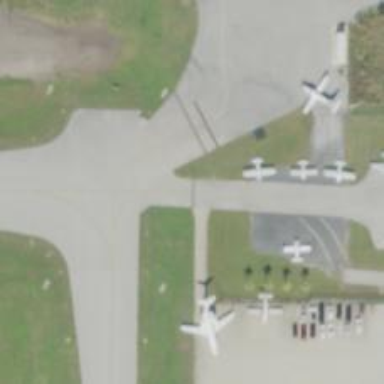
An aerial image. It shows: Image of taxiway at airport.